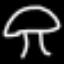
Label: mushroom